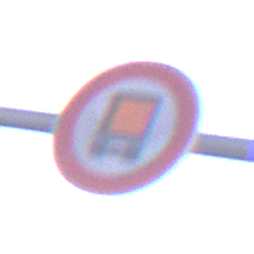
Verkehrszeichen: VerbotKennzeichnungspflichtigeKraftfahrzeugeGefaehrlicheGueter
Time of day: SunriseSunset
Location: Outdoor (Nature)
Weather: Clear
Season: NotSpecified
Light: Natural